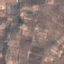
Land use / land cover class: PermanentCrop